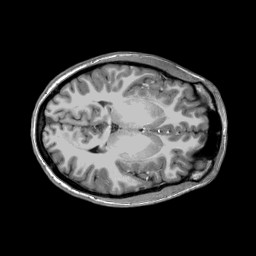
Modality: T1w
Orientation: coronal